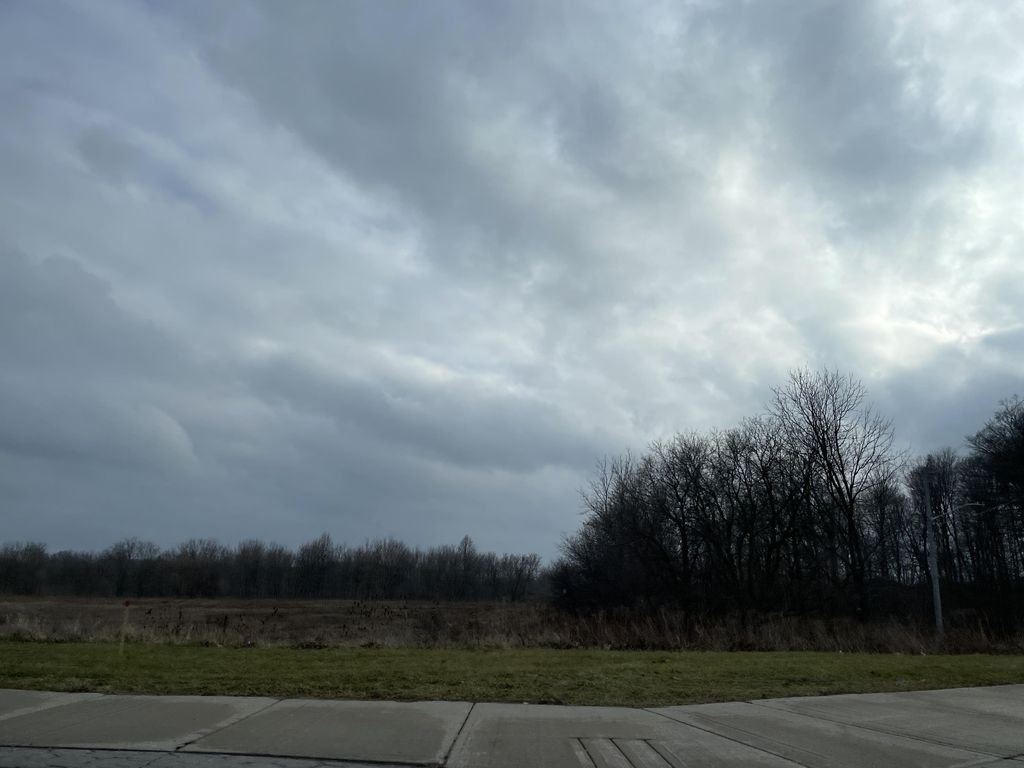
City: kitchener-waterloo